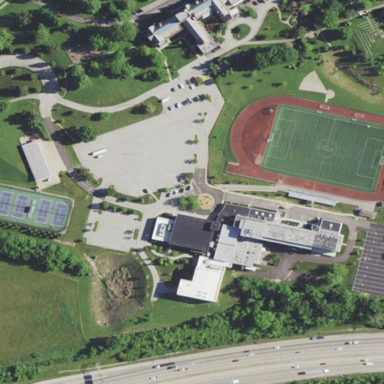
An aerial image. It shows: School.